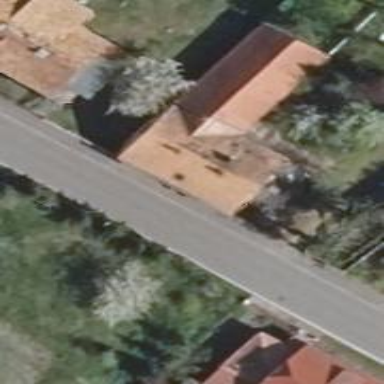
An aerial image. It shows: Gabled house with red roof. The roof is oriented along the house.